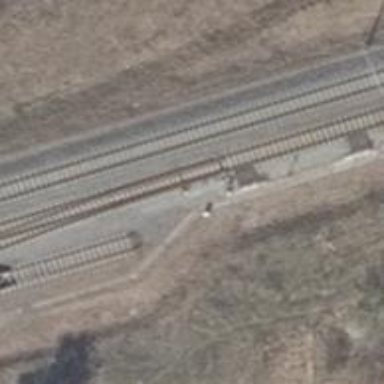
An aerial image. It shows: Railway switch.